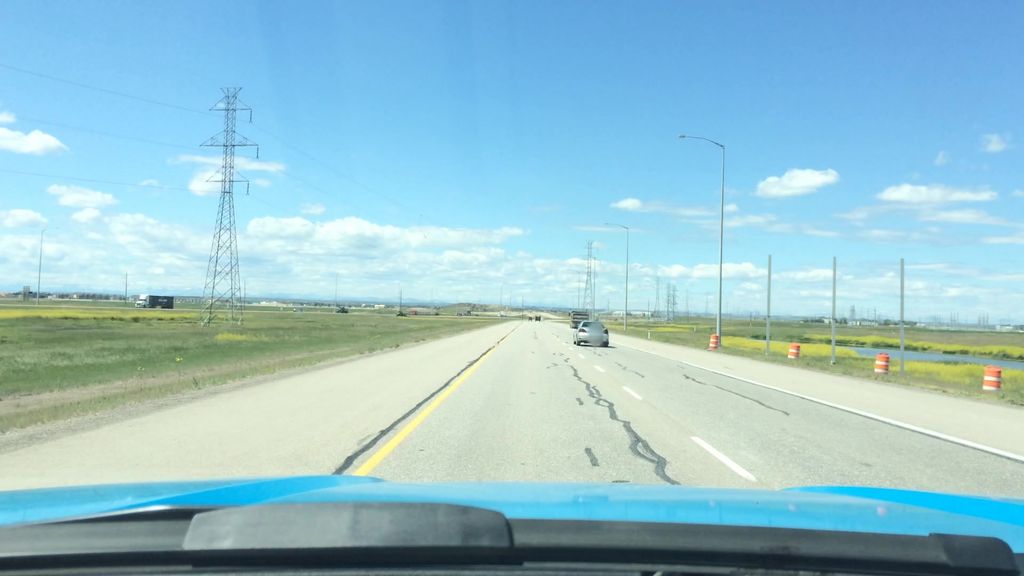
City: calgary